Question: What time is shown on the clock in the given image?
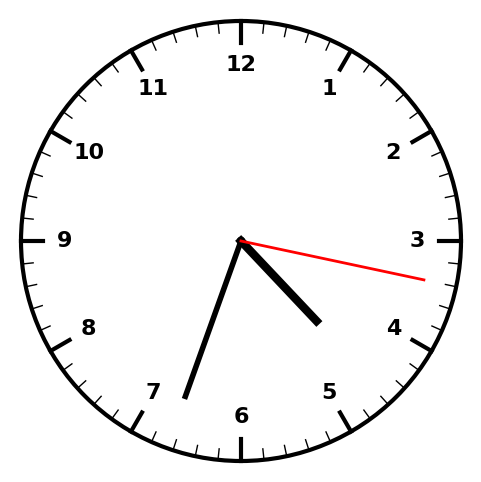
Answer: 04:33:17